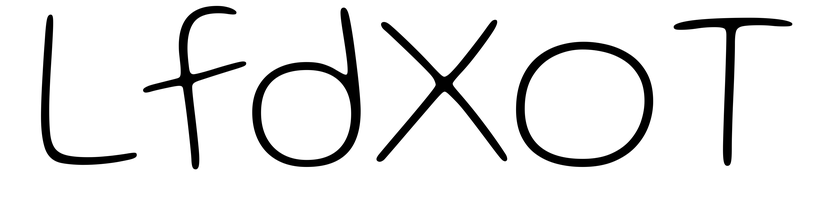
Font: Gluten_Thin